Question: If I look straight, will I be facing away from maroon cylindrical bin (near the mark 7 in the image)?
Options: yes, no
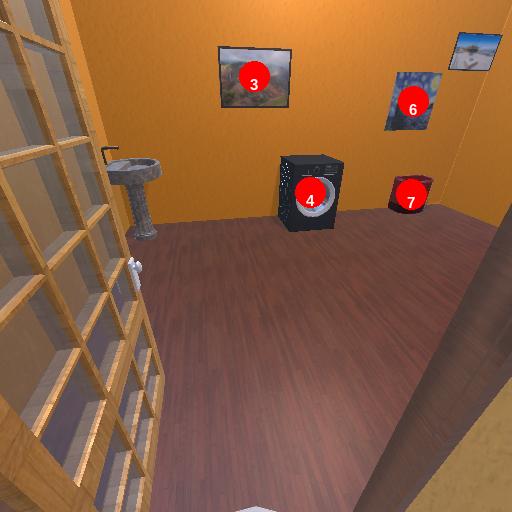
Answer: yes